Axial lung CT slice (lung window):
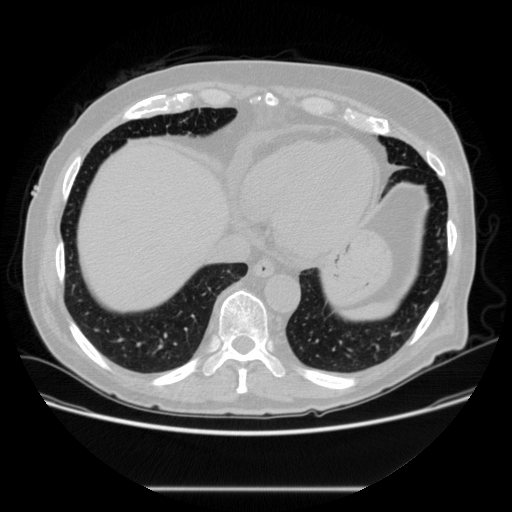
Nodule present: no